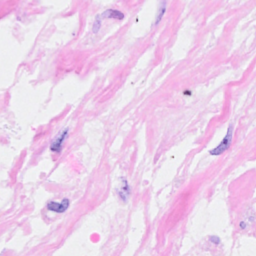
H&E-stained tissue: Breast